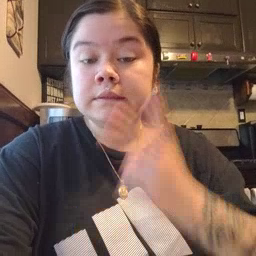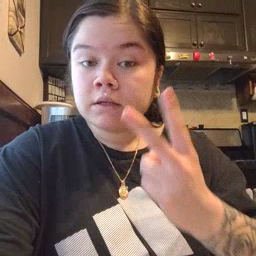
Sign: see